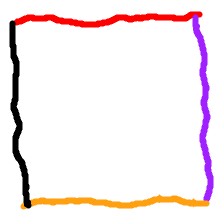
Shape: square